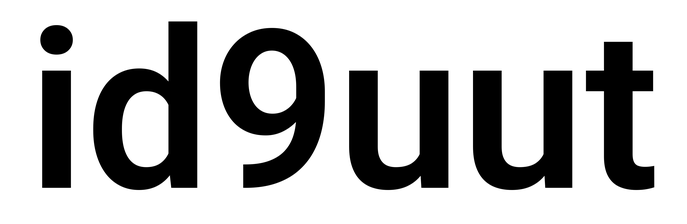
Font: Roboto_SemiBold